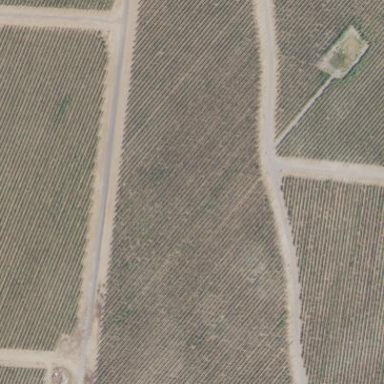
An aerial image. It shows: Vineyard growing grapes.